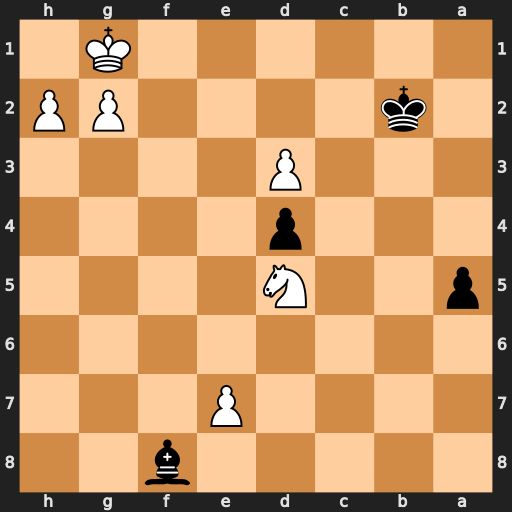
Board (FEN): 5b2/4P3/8/p2N4/3p4/3P4/1k4PP/6K1
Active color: b
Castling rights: -
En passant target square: -
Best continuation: Bxe7 Nxe7 a4